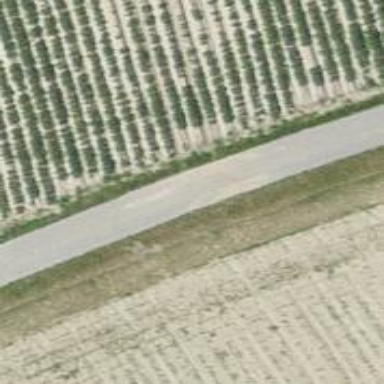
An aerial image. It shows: Well-maintained track road of grade 1.